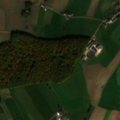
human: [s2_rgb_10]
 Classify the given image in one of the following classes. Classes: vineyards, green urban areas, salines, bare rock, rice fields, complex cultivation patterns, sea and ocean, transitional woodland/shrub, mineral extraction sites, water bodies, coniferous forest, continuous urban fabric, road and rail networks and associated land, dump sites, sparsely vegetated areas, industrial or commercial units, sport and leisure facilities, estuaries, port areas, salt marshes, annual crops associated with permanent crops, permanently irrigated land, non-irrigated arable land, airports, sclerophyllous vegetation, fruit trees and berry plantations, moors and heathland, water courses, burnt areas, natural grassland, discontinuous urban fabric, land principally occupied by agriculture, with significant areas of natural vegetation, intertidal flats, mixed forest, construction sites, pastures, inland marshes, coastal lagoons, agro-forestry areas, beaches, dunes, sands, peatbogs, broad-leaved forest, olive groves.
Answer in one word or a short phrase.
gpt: discontinuous urban fabric, non-irrigated arable land, pastures, broad-leaved forest